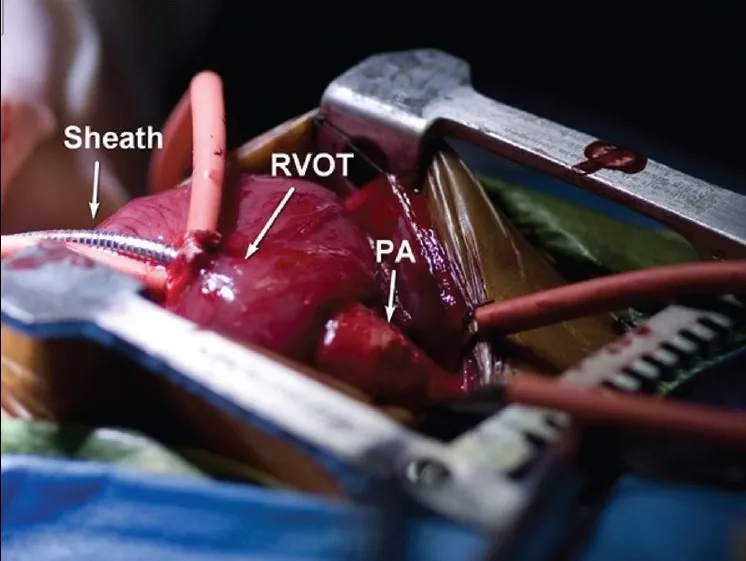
Intra-operative photograph of the introducer sheath for placement of ductal stent (RVOT= right ventricular outflow tract, PA= pulmonary artery).
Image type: medical_photograph (other_medical_photograph)